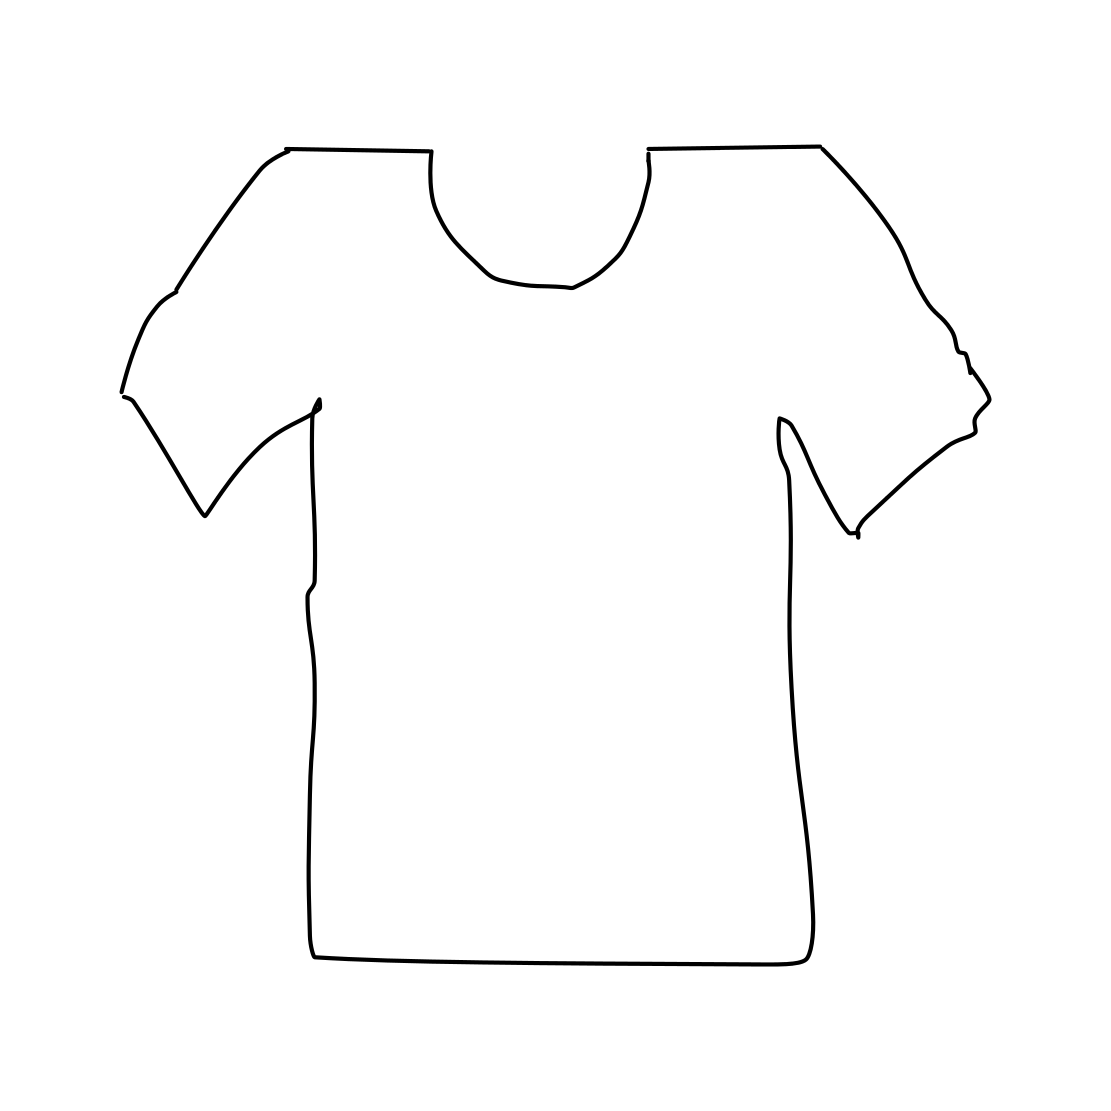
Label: t-shirt